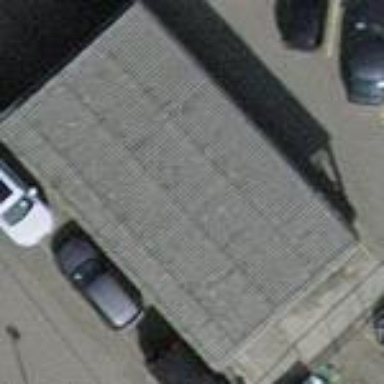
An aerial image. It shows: View of roof of building.